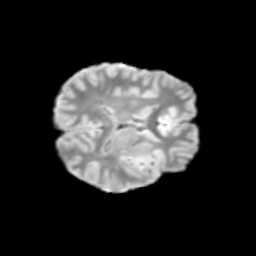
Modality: T2w
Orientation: axial
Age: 12
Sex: male
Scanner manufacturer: siemens
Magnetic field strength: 3 T
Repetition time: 3.8 s
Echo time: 0.07 s